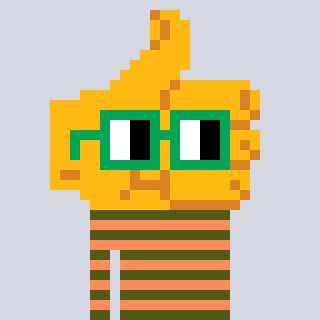
a pixel art character with square green glasses, a thumbsup-shaped head and a peachy-colored body on a cool background